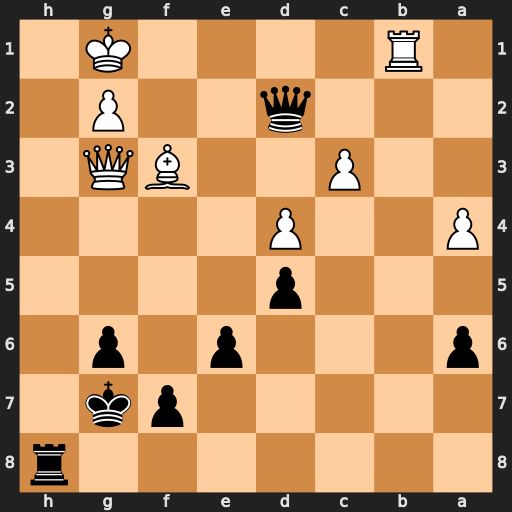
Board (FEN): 7r/5pk1/p3p1p1/3p4/P2P4/2P2BQ1/3q2P1/1R4K1
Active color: b
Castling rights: -
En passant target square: -
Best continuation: Qe3+ Qf2 Rh1+ Kxh1 Qxf2